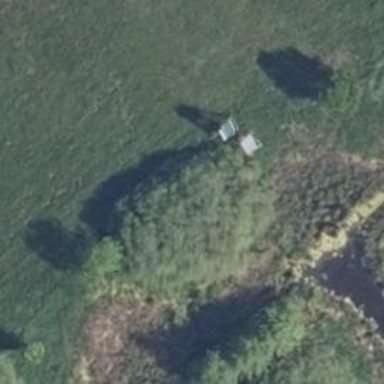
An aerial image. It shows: Hunting stand.